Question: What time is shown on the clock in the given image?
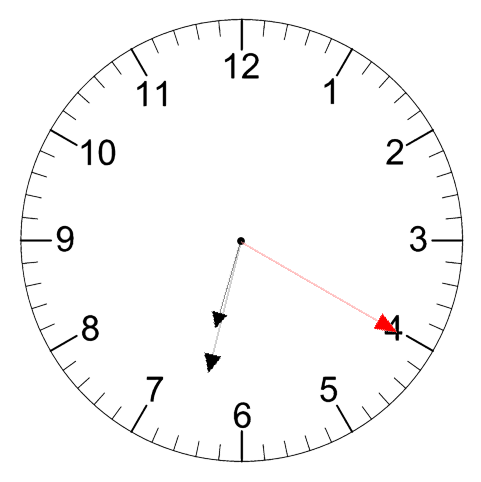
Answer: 06:32:20